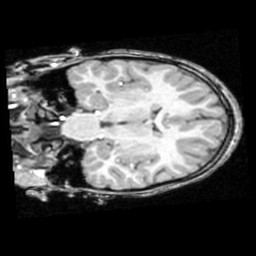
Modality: T1w
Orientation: coronal
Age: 9
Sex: male
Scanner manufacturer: ge
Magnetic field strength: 1.5 T
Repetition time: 0.03333 s
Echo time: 0.008 s